Question: I have a 'User' class into my db, and in my java class:
'''
@Entity
public class User extends Model{
@Id
@GeneratedValue
public int id;
public String name;
public String username;
public String email;
public String password;
public String phoneNumber;
public Timestamp inscriptionDate;
public static Finder<String,User> find = new Finder<String,User>(
String.class, User.class
);
}
'''
And I try to retrieve the unique user based on its username using this Ebean statement :
'''
User current = Ebean.find(User.class).where().eq("user.username", username).findUnique();
'''
But I obtain this error:
> '''
Query threw SQLException:Column "USER.USERNAME" not found;
'''
Why?
Here is the result of a query. (I deleted the value of the fields, but there are some values in it).

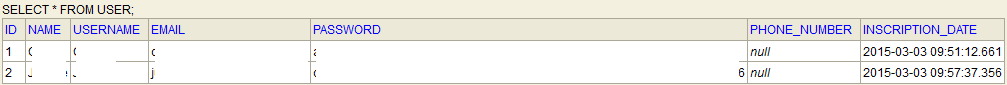
Answer: Your query is incorrect. It should be:
'''
User current = Ebean.find(User.class).where().eq("username", username).findUnique();
'''
This is because your entity class User represents the table USER. and the field username represents the column USERNAME.
In your query, the SQL engine is looking for the column USER.USERNAME in the USER table, hence the error. Changing the query to above will search the USERNAME column (which does exist) in the USER table.